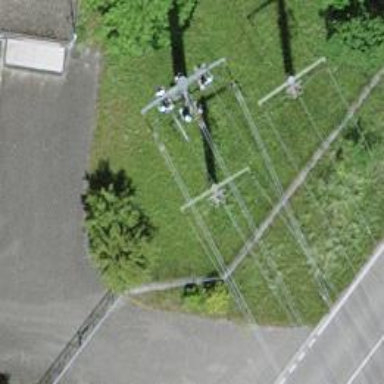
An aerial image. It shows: Termination power tower.